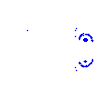
Particle: pion